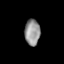
Tissue: lung
Cell type: Others
Senescence score: 0.2334
Nuclear area (px): 392
Mean DAPI intensity: 147.293